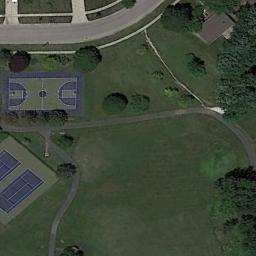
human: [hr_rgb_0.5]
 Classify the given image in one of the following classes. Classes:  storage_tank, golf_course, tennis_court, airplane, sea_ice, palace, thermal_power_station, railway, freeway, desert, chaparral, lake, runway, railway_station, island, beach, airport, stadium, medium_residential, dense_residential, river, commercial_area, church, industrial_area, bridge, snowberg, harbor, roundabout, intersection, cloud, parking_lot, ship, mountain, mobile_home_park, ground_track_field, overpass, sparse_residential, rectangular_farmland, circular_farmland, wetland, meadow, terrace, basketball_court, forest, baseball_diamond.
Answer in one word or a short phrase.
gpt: basketball_court